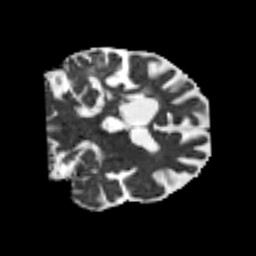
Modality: MD
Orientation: coronal
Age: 74
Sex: male
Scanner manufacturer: siemens
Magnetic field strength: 3 T
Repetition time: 7.7 s
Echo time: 0.09 s